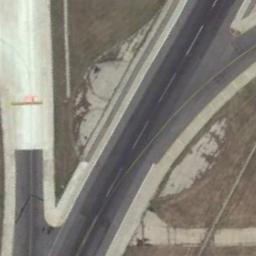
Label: runway